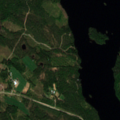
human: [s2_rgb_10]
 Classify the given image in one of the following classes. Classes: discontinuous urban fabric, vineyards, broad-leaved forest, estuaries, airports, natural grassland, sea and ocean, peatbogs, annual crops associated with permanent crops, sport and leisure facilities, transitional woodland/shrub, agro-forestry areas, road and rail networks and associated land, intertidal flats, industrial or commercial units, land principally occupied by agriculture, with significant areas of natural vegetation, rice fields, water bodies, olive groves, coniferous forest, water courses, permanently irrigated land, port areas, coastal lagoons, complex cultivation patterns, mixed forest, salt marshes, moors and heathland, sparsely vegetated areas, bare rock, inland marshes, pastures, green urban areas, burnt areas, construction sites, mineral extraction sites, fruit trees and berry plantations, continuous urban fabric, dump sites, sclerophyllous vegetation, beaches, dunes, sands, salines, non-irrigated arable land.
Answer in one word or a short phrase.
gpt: coniferous forest, mixed forest, transitional woodland/shrub, water bodies